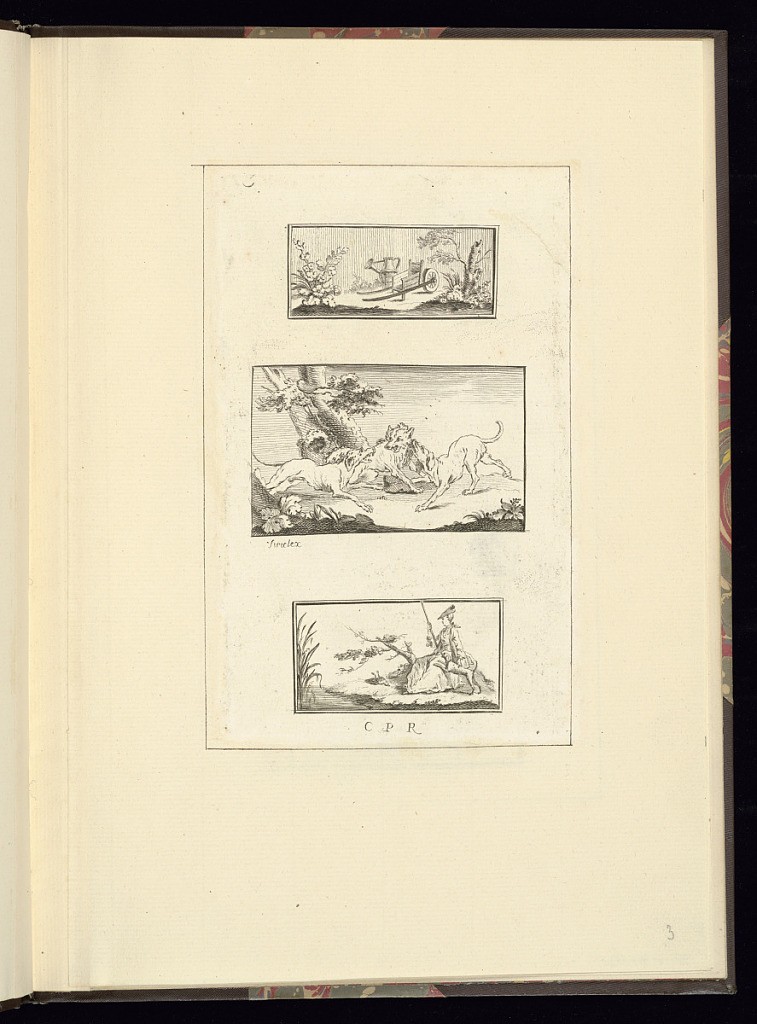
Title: Designs for Decorating Tobacco Boxes
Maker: Viriclix, active 18th century
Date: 1751-1769
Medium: Etching on laid paper
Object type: Print
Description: Three designs for the faces of tobacco boxes featuring scenes of the hunt. The plate is signed and numbered.